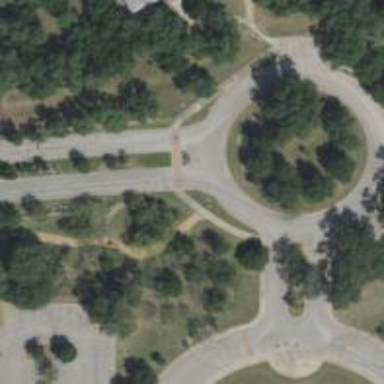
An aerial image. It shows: Footway located on traffic island.